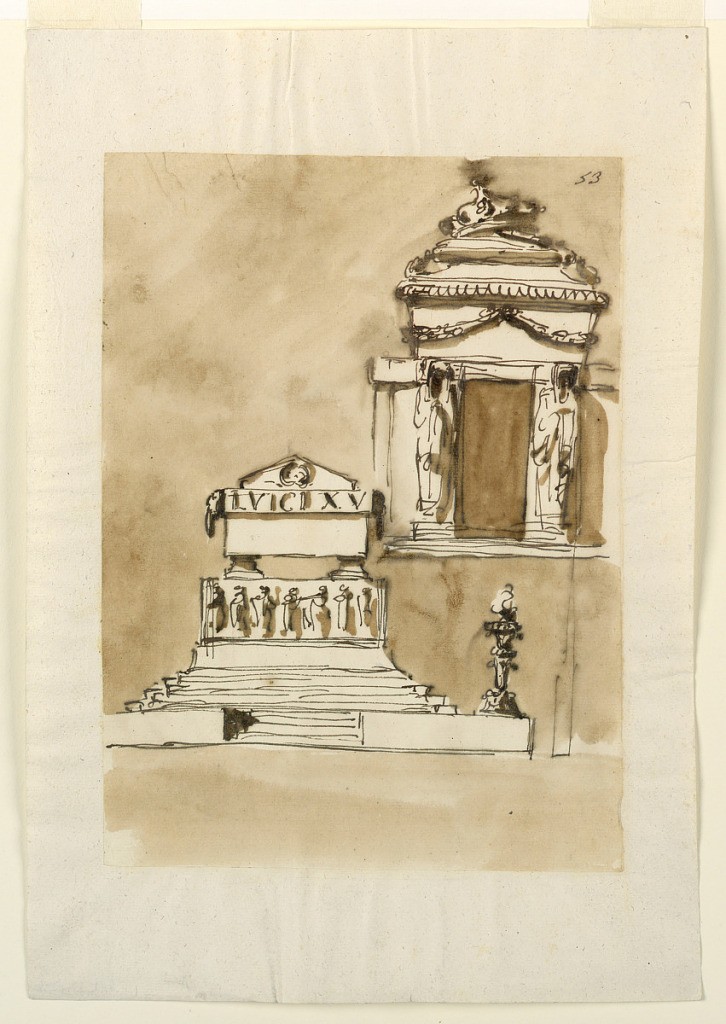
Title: Funeral Decorations for King Louis XVI of France
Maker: Giuseppe Barberi, Italian, 1746–1809
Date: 1793
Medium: Pen and brown ink, brush and brown wash on lined off-white laid paper
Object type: Drawing
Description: Above at right: the elevation of a tomb structure. In front of the panels beside the door frame stand caryatids, in the shape of mourning women, and support the frieze, which is decorated with festoons. Above the cornices is pedestal with on top the motif of 1938-88-1308. Below: a base accessible by steps in the center, and with candelabra with flames at the corners; the right only is visible. On top of further steps is a pedestal having below a moulding above a panel with a row of figures. It is framed below and laterally by mouldings. Above stands the sarcophagus supported by two feet. It is angular. Around the upper edge is a band, bearing at the front the inscription LVIGI XV. Laterally are upon the band a lion mask with a ring. The pediment of the cover has a smaller width than the body. Beside at right are some lines of another sketch.